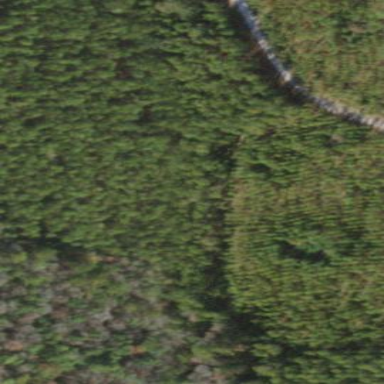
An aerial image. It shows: Forest area predominantly covered with needle-leaved trees.